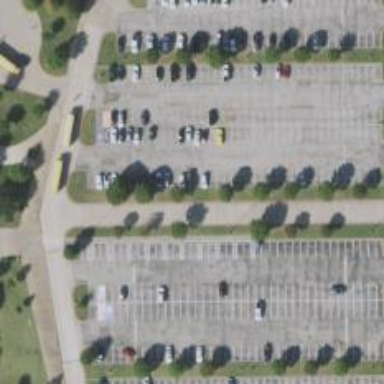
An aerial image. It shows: Parking space.